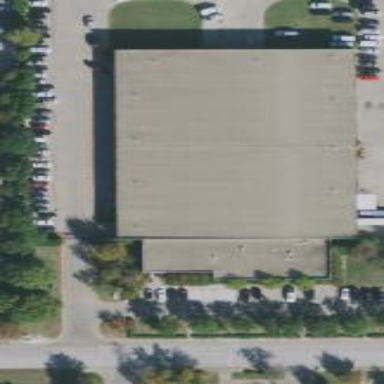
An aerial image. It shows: Industrial building.